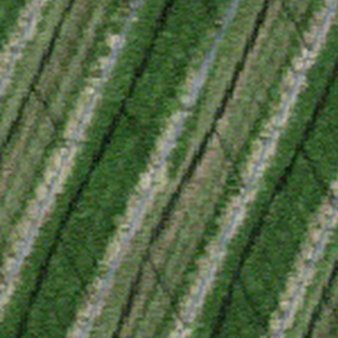
Label: other